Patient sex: M
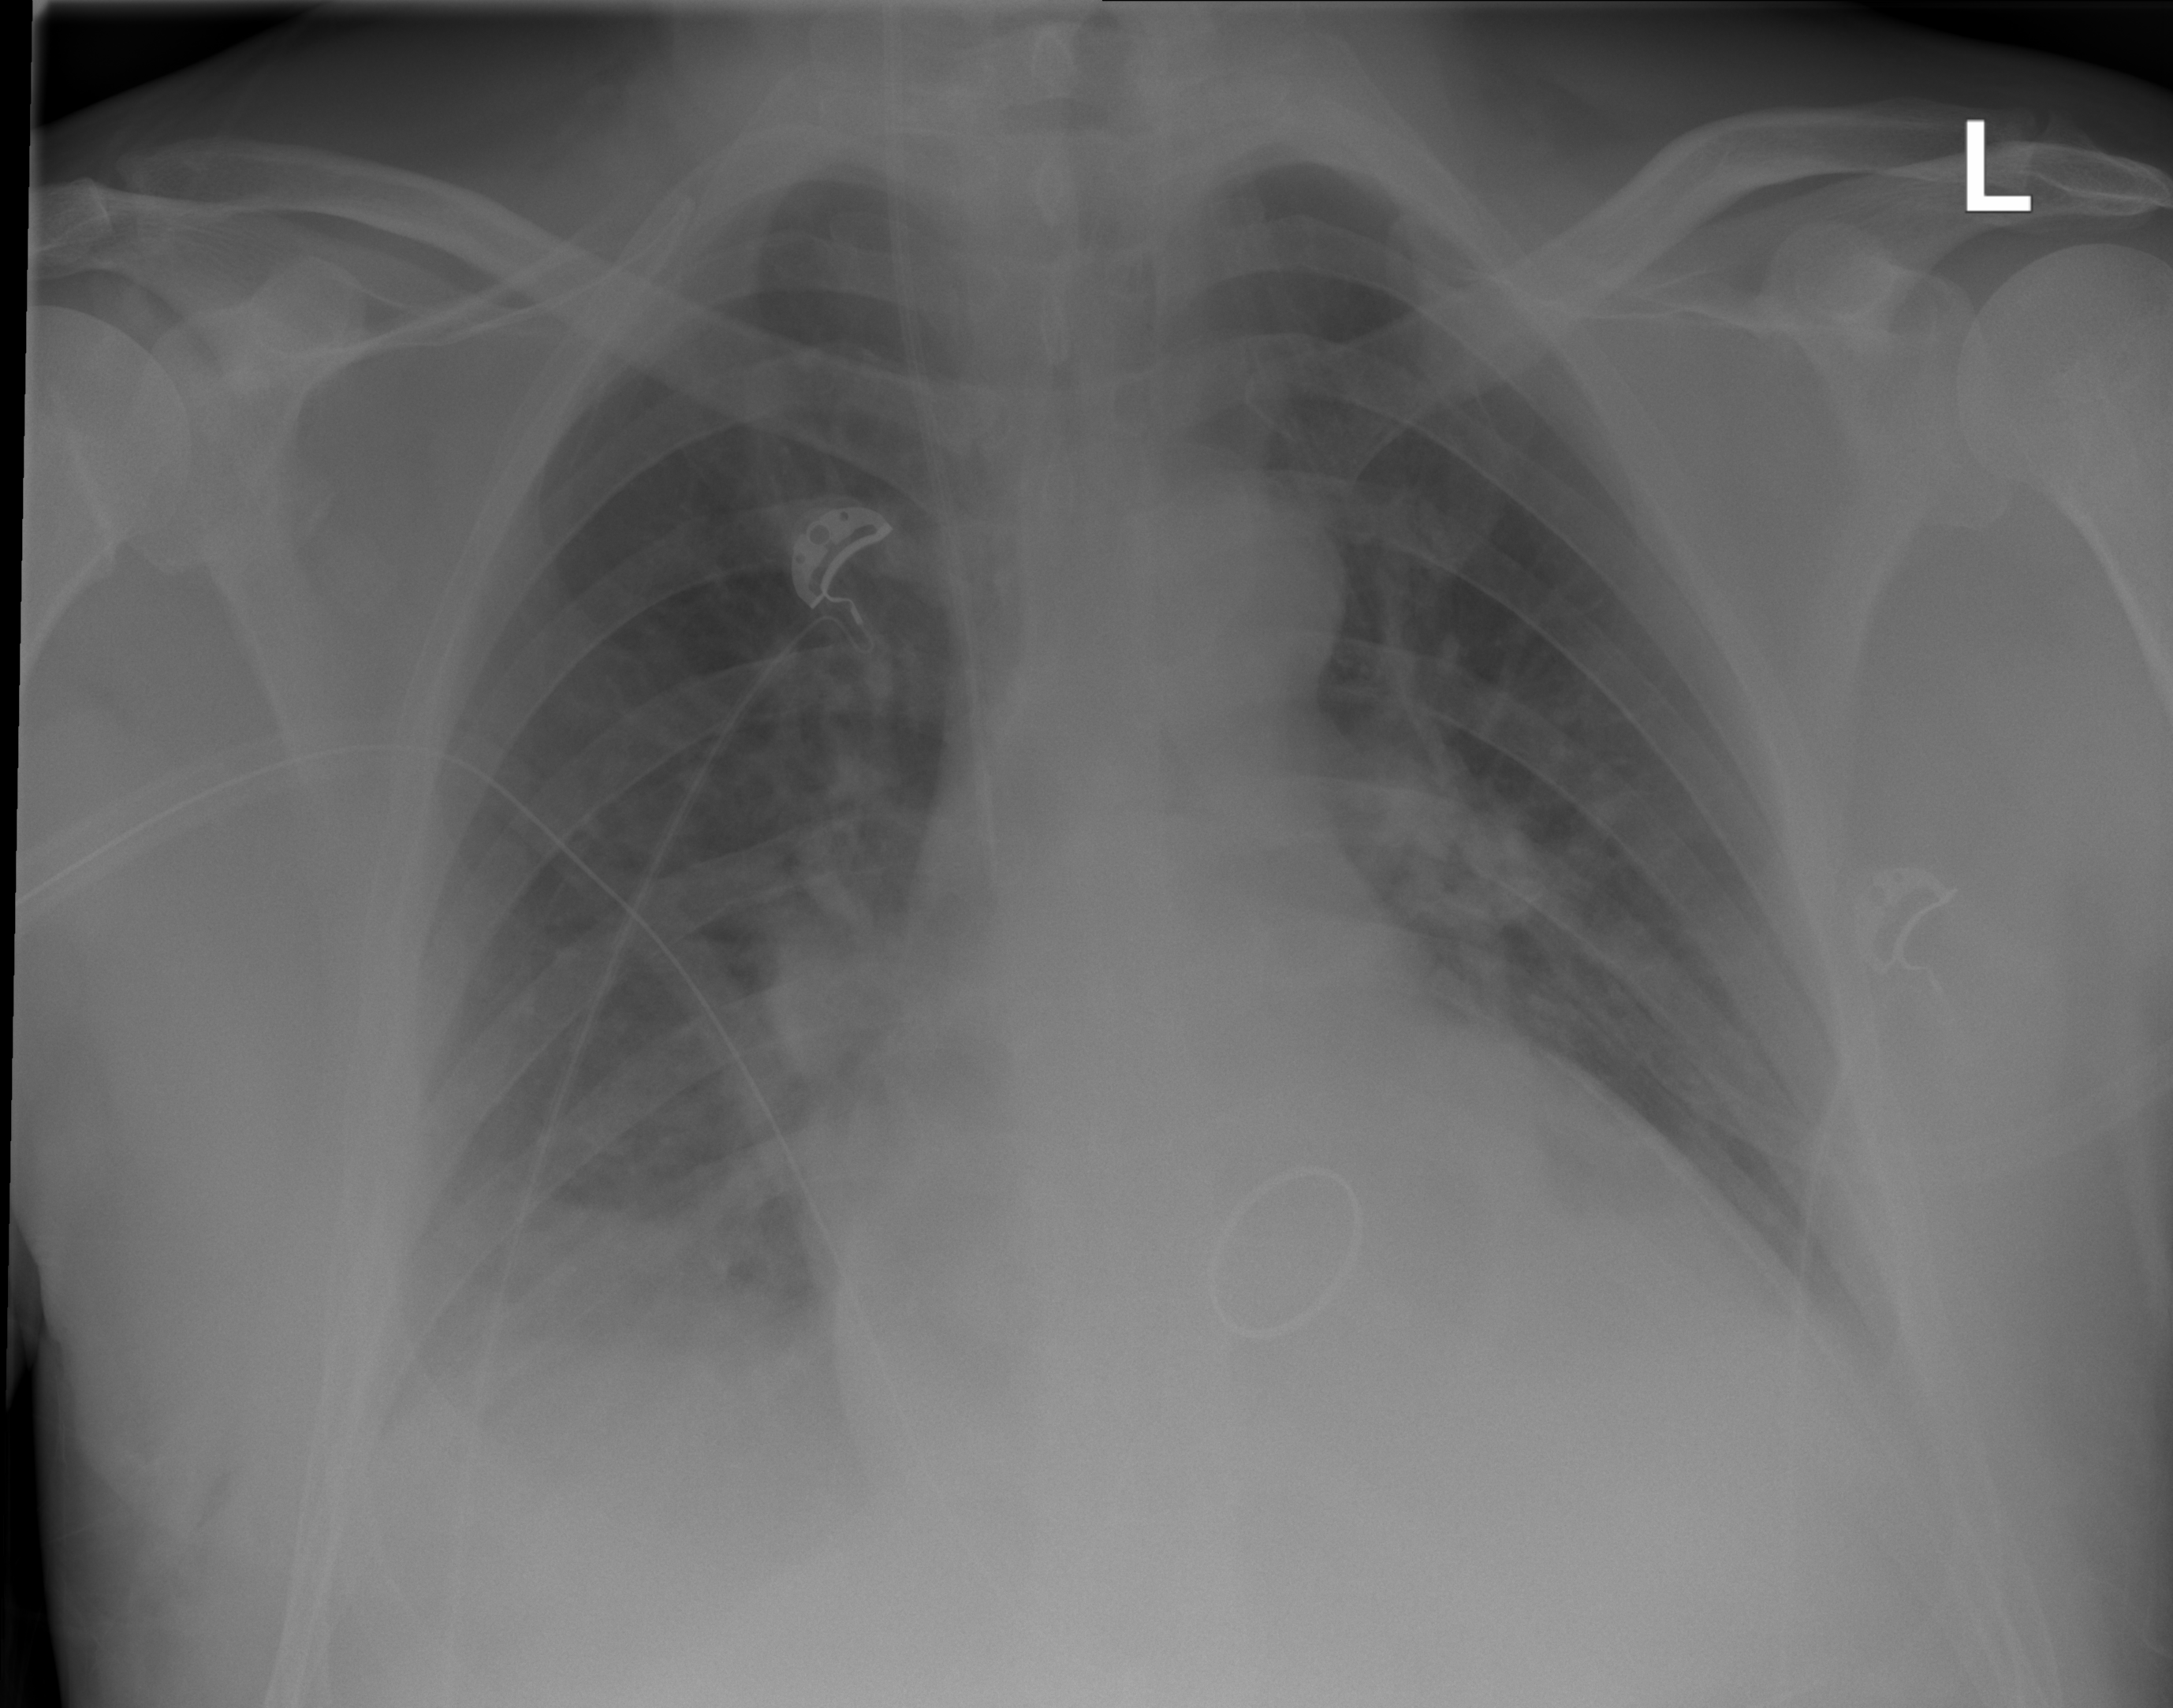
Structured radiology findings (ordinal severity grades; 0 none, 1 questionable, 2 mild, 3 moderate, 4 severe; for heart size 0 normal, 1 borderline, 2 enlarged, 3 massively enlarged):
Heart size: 2
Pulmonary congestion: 2
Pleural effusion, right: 2
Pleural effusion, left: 2
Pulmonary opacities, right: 1
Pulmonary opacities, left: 0
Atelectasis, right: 2
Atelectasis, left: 0